Question: I am playing around with a small MFC-wizard-generated application, in Visual C++ 2010, and I just decided to put my own bitmap into the resources to replace the three-cubes MFC bitmap that shows up in the ribbon UI Application Button, aka the "marble".
The original appeared to use black (0,0,0) as a transparency color, but I am unable to determine what the MFC Ribbon (mfc-feature-pack stuff) stuff in Visual Studio 2010 does to determine transparency on a bitmap used as the ribbon's main icon.
The properties of the ribbon (IDR_RIBBON) show Image=IDB_MAIN, and IDB_MAIN is a 32x32 bitmap in BMP format, loaded from a disk file called main.bmp.
Some of the bitmap resources in this project have what looks like what I would expect: A magenta color which becomes transparent, but the MFC main bitmap did not use this color scheme or palette.
Here is an example of the actual results, which are I hope show that the results are not what I wanted:

Incidentally, It does not seem possible to use an ICON resource in the Application Button, so I am a little mystified how they pull off the transparency in it.
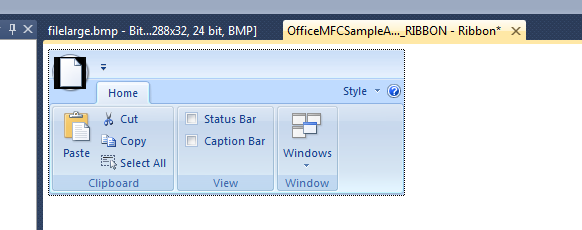
Answer: Translucent PNG, perhaps? Did you know that BMP files can also have alpha channels?